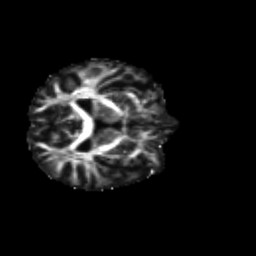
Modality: FA
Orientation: axial
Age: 58
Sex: male
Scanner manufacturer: siemens
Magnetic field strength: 3 T
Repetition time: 4.71 s
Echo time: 0.0906 s